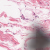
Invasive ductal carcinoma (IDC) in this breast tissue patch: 0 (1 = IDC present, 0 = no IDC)